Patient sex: F
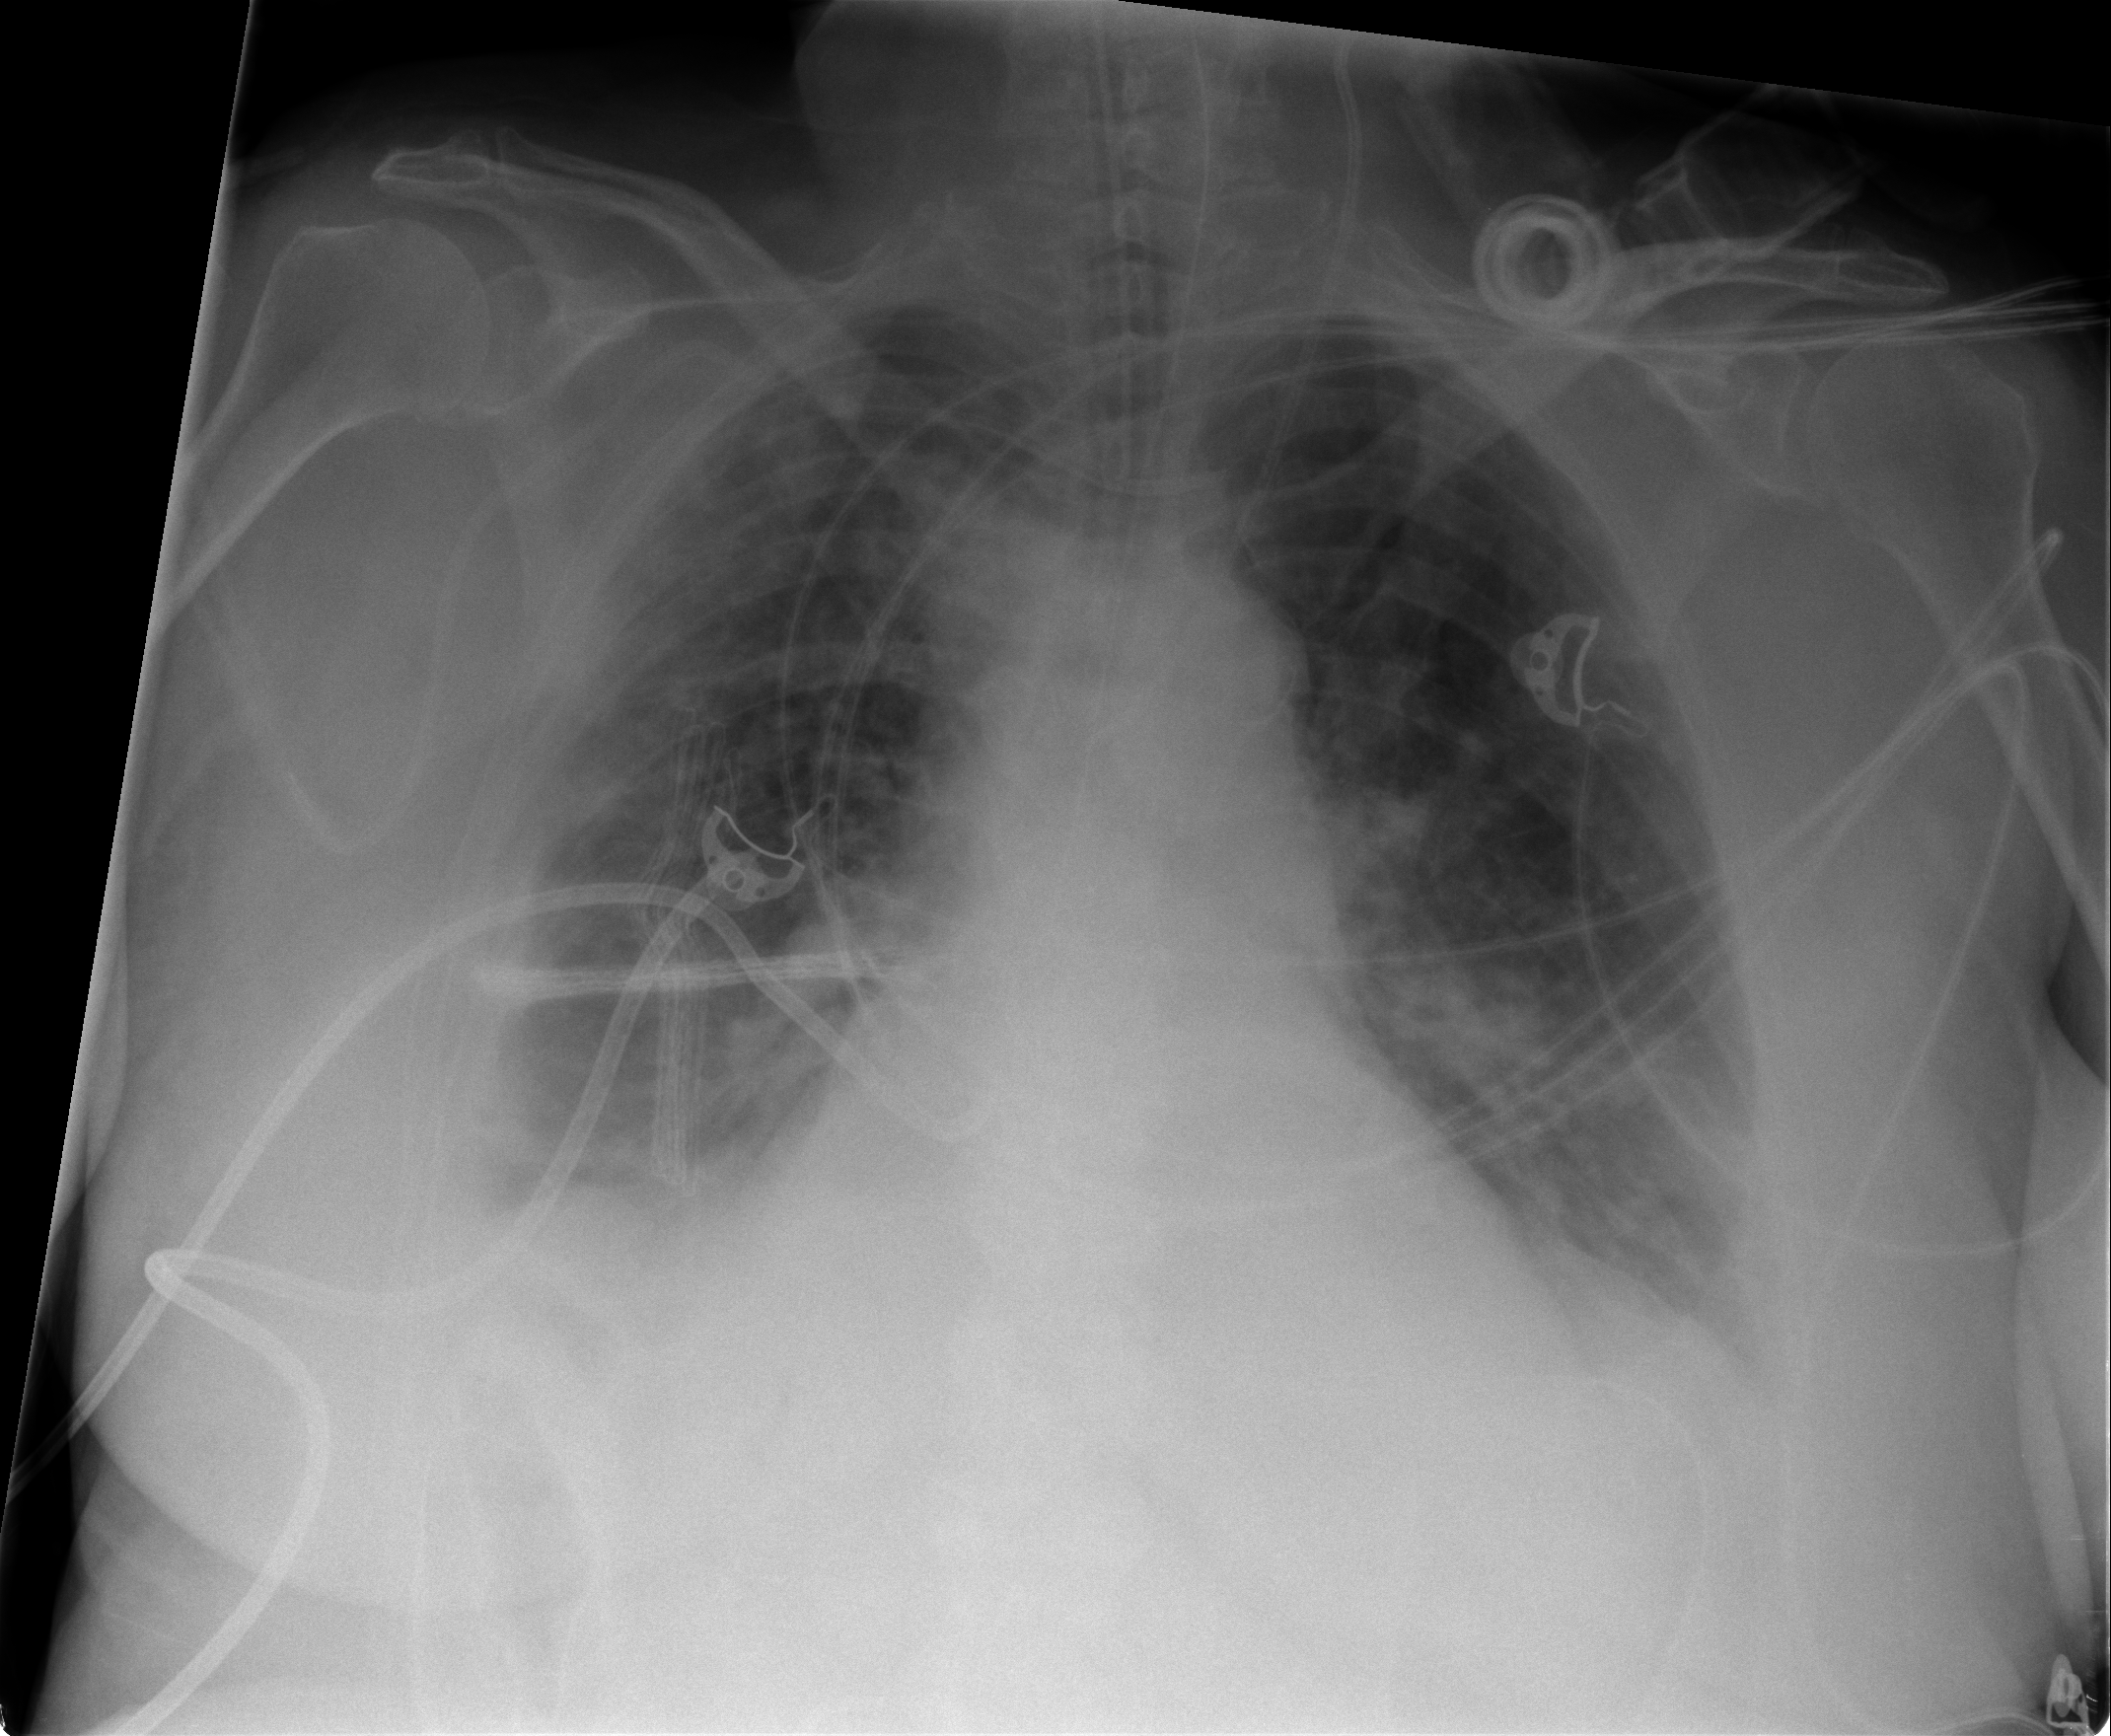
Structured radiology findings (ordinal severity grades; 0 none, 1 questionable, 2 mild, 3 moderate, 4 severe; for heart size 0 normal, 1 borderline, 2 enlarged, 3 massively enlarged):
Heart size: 1
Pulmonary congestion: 0
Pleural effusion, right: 2
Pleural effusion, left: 1
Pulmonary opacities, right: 2
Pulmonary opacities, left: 2
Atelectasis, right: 2
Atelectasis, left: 1